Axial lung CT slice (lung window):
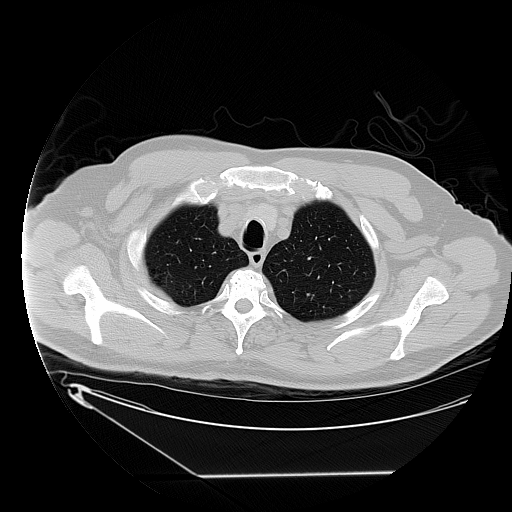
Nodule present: no